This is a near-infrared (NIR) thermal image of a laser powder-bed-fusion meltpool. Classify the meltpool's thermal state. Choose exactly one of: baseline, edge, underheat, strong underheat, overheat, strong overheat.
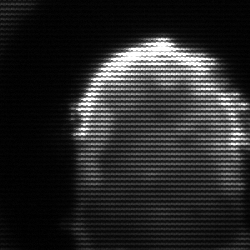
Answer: baseline